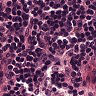
Metastatic tissue present: no